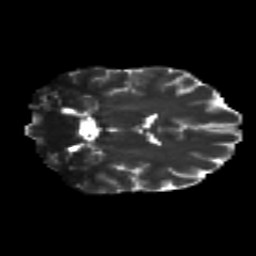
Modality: T2w
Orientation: coronal
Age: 33
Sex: male
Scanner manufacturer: siemens
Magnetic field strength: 3 T
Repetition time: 8.8 s
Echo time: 0.085 s